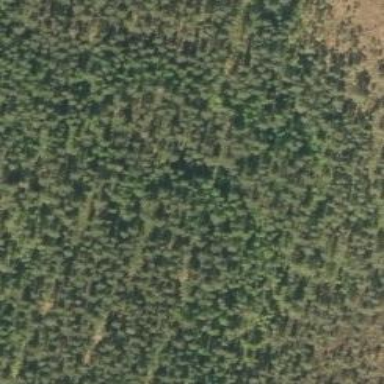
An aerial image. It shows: Needle-leaved woodland.